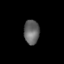
Tissue: lung
Cell type: Endothelial cells
Senescence score: 0.216
Nuclear area (px): 370
Mean DAPI intensity: 100.389